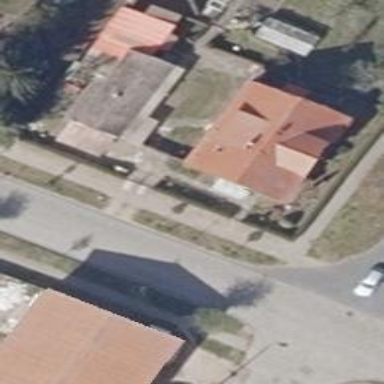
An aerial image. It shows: Simple house.